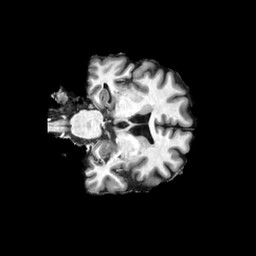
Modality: T1w
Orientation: coronal
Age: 53
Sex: male
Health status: ill